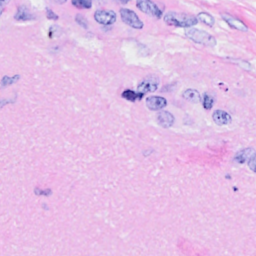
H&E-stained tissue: Breast